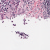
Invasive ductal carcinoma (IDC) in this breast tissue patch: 1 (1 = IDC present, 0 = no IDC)